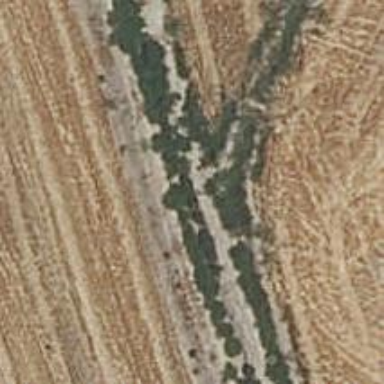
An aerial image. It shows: Ditch in the surroundings.